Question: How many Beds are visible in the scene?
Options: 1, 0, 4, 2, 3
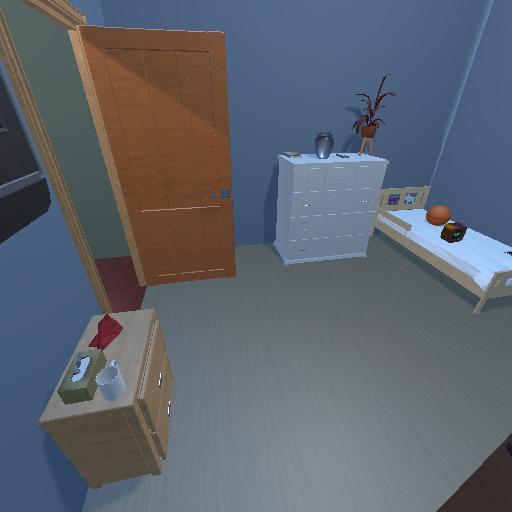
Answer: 1